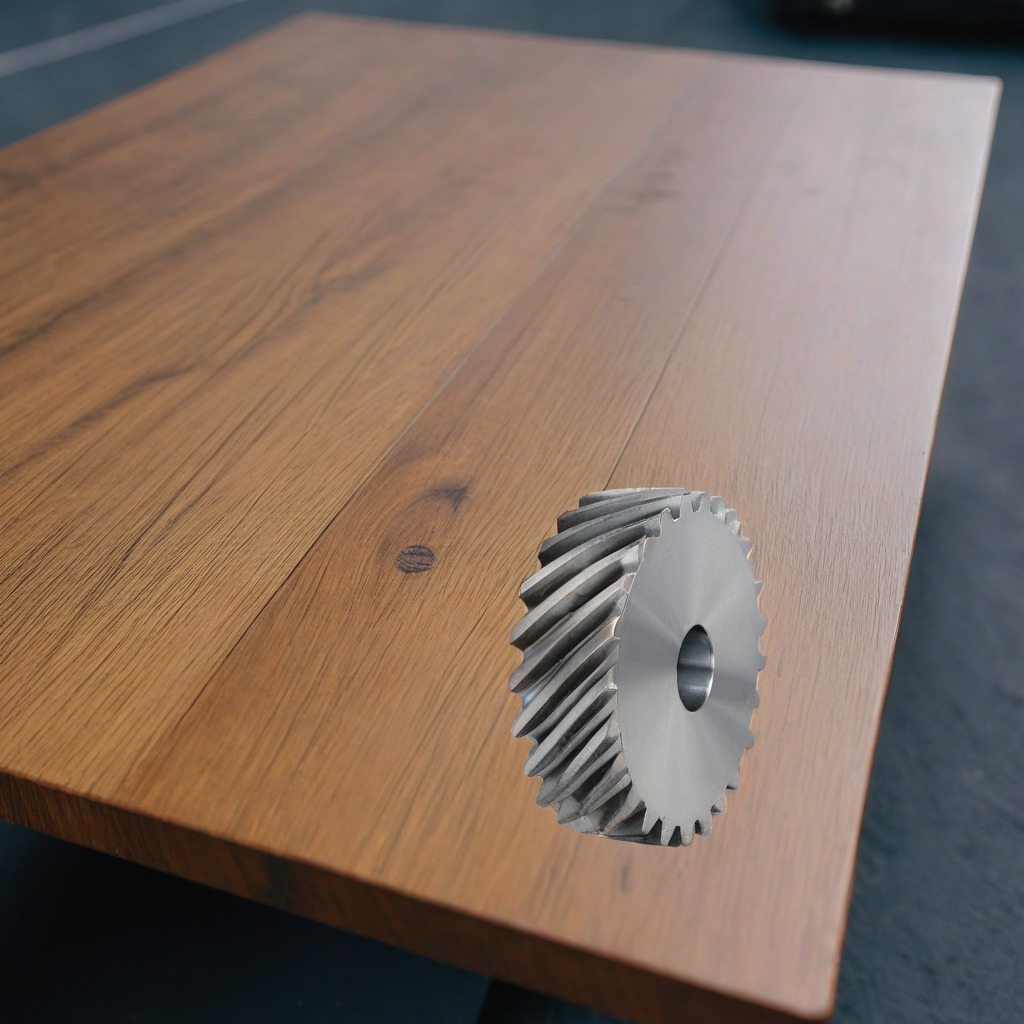
A steel gear with teeth is lying on the table.